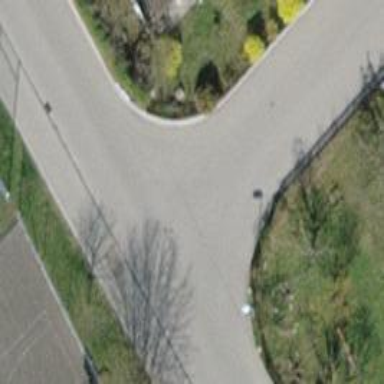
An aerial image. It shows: Residential road with asphalt surface and no sidewalk.